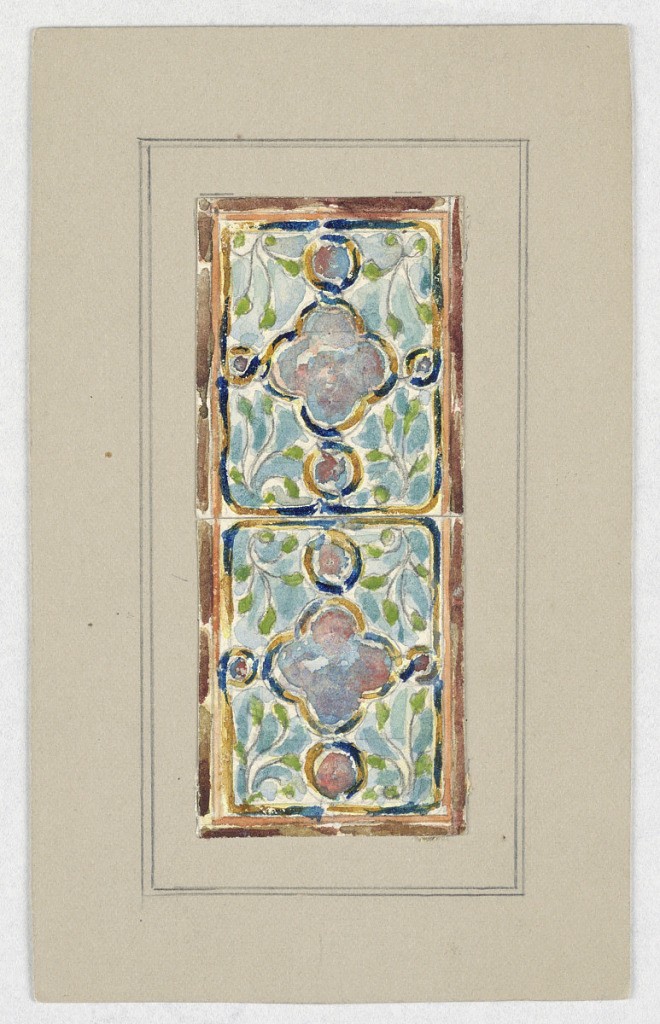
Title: Design for stained glass
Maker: Alice Cordelia Morse, American, 1863–1961
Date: late 19th century
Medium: Brush and gouache, graphite on paper mounted on tan illustration board
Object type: Drawing
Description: Two identical designs, each with a quatrefoil in blue and red on a ground of green vines on blue.